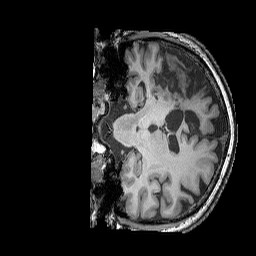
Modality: T1w
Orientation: coronal
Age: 56
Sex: male
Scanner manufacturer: siemens
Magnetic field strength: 3 T
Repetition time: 2.25 s
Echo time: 0.00411 s